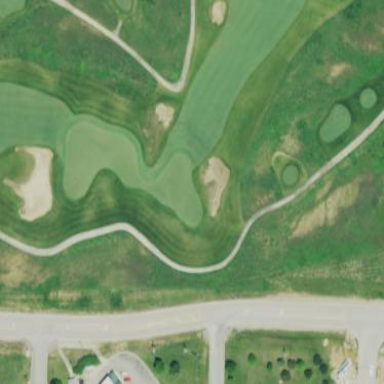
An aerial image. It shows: Green golf area with grass land use.